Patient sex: M
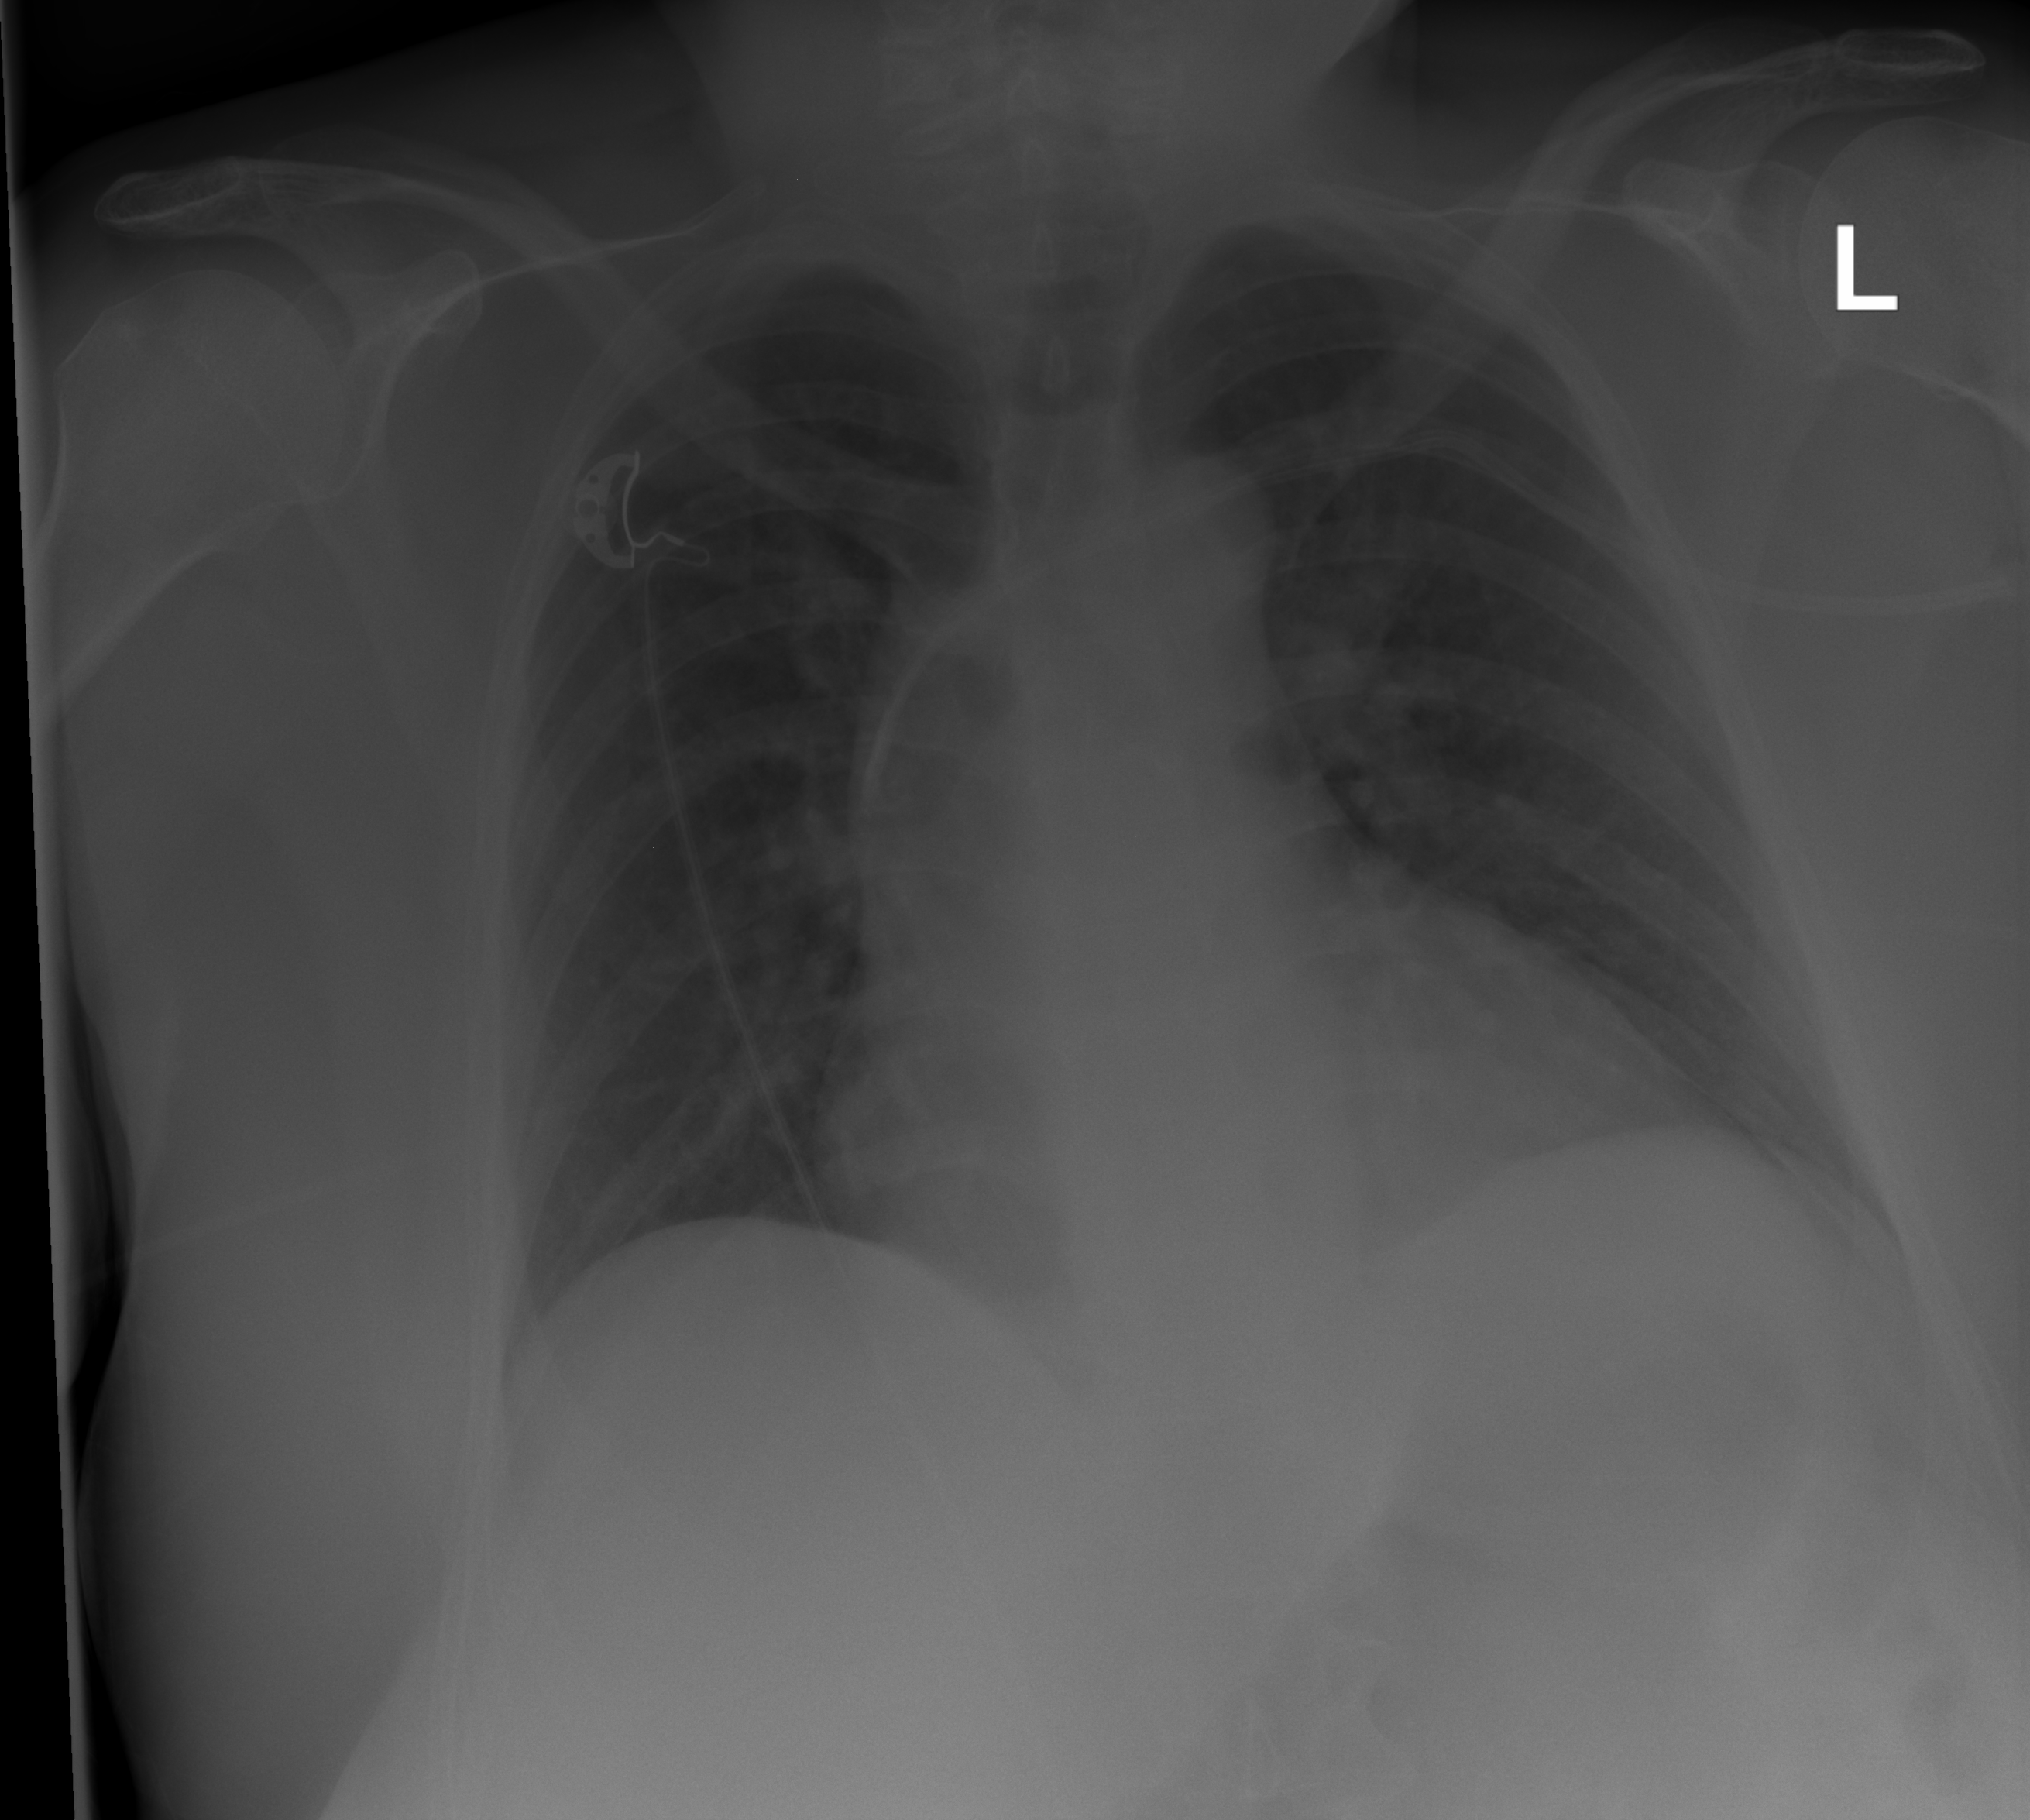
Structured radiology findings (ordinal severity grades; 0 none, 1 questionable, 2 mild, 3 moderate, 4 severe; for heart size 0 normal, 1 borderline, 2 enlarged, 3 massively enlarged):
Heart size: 0
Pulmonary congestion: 0
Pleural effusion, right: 0
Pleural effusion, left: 0
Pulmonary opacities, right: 0
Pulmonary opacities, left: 0
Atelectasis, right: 1
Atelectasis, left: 1